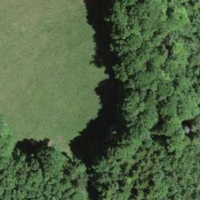
EUNIS habitat code: 44
Species observed at this site:
Falco subbuteo